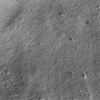
Atmospheric dust classification: not_dusty